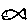
Label: fish